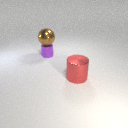
large brown metal sphere above small purple metal cylinder